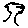
Label: tree